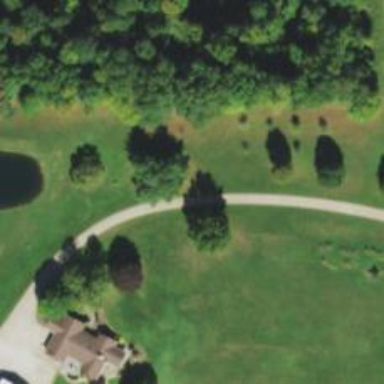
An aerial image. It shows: Driveway.